Field crop: maize
Growth stage: 2
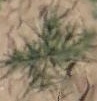
Species: salsola